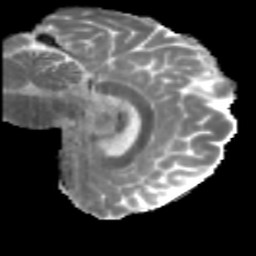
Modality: MD
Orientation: sagittal
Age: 46
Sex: male
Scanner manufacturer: siemens
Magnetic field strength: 3 T
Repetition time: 5 s
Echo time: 0.092 s